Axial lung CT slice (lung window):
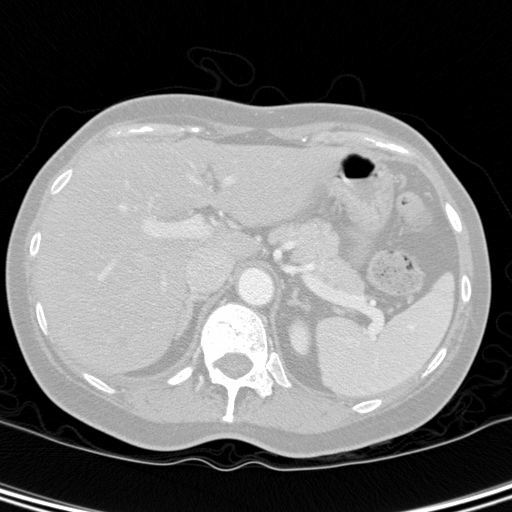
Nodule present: no